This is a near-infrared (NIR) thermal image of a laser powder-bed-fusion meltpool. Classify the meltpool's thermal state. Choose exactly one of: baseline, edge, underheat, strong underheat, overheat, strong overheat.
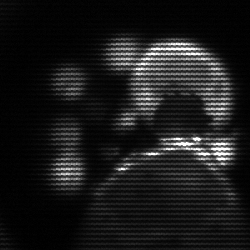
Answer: edge